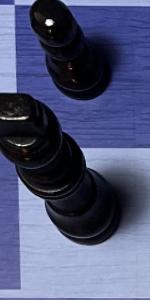
Label: King_Black